Interaction volume radius: 5 \u00c5
Interaction volume height: 30 \u00c5
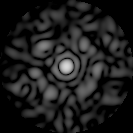
Disorder parameter: 0.8023